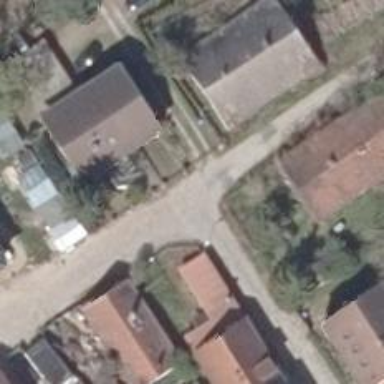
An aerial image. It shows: Residential road.